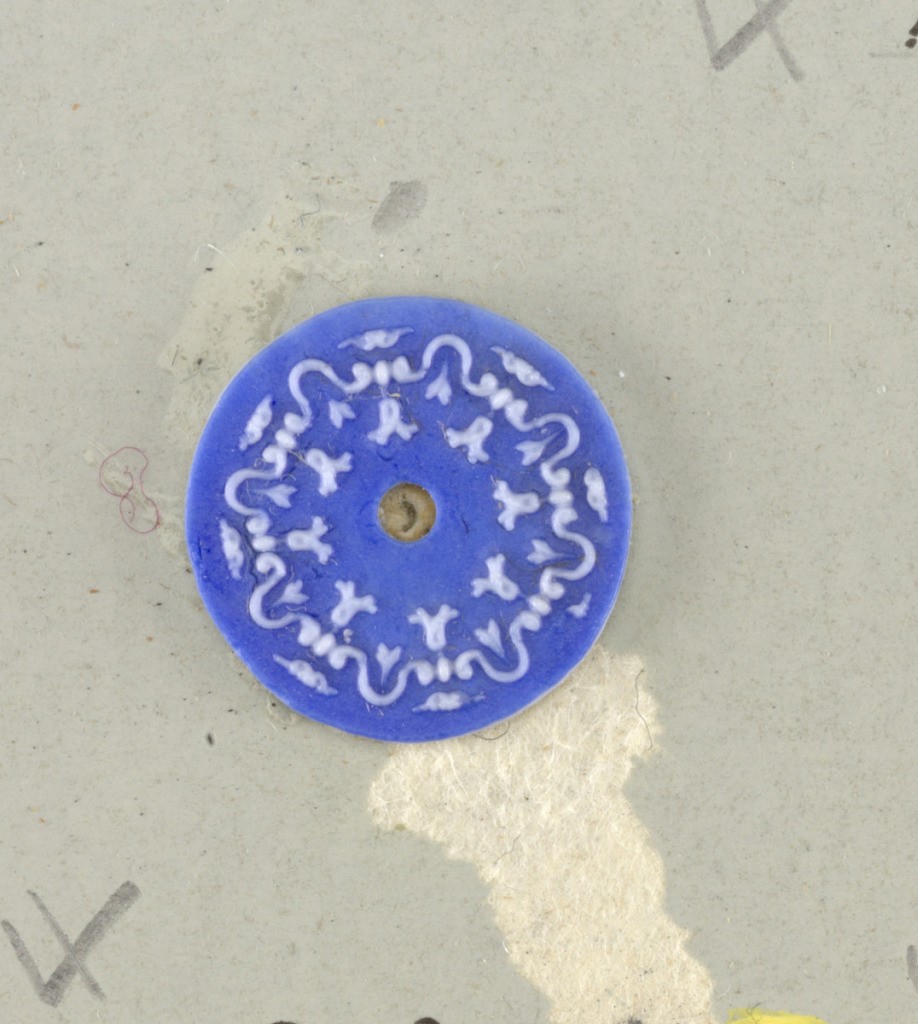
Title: Button
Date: late 18th century
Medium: Stoneware
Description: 1925-2-11: Circular mount in the style of Wedgwood Jasperware...